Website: walmart
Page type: payment
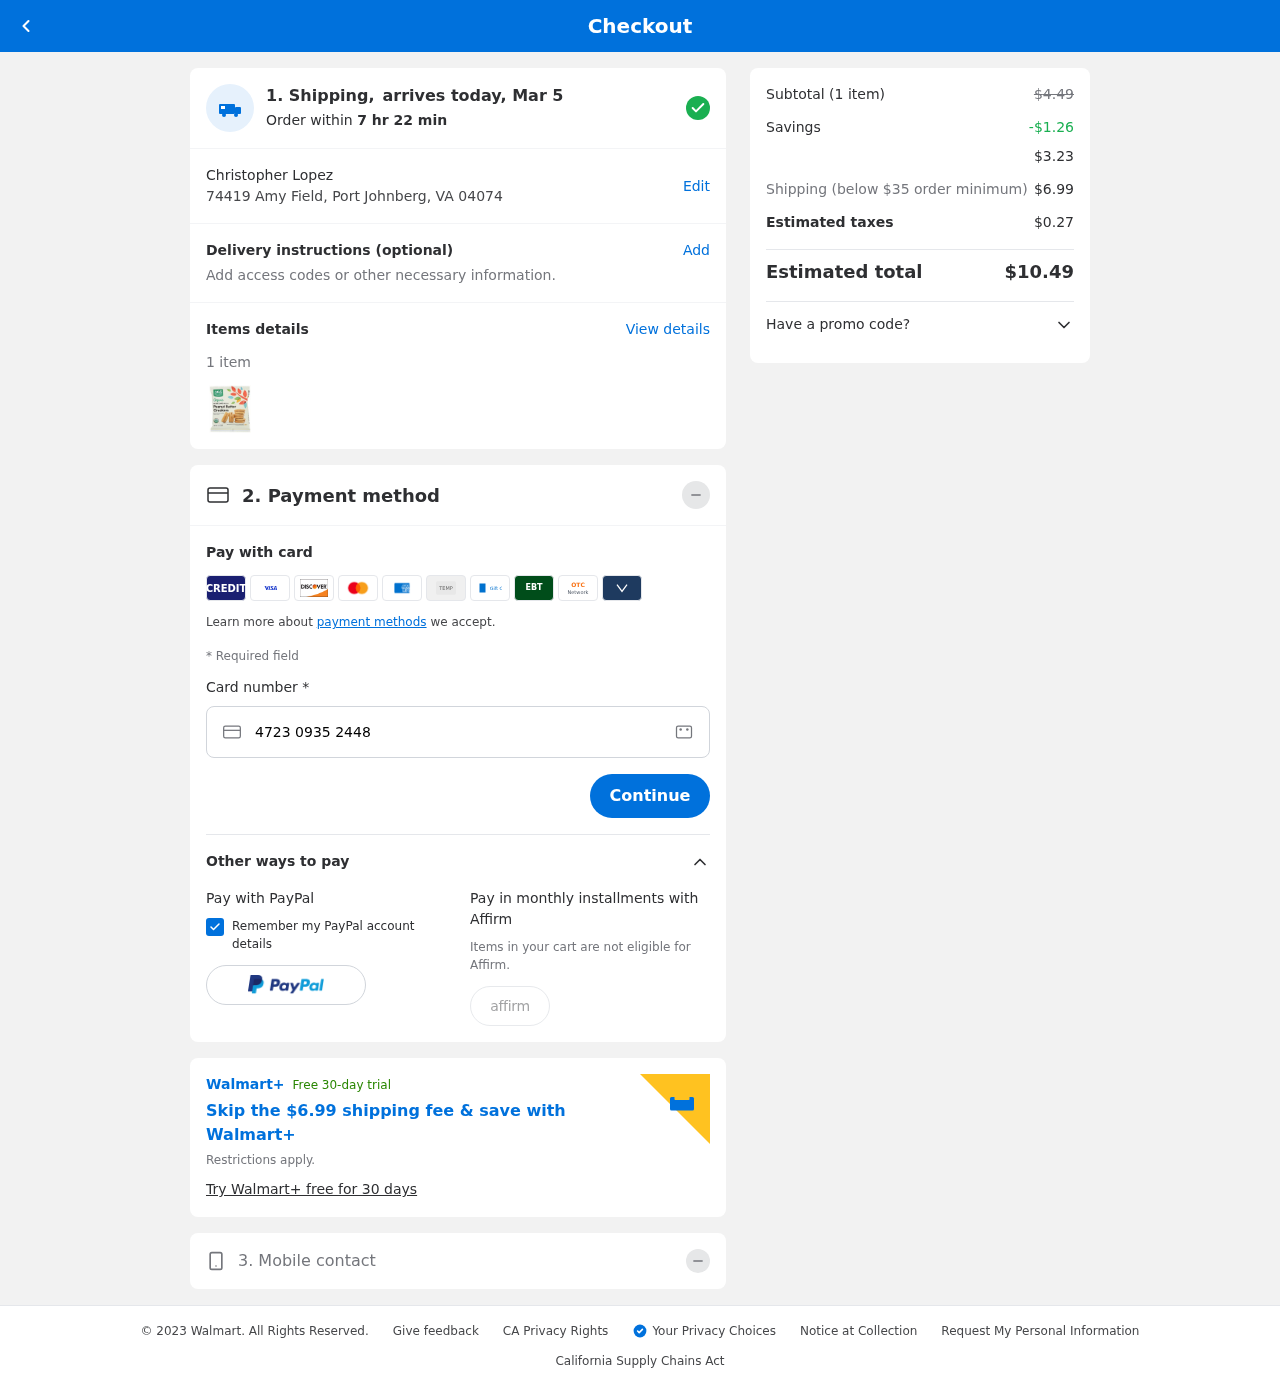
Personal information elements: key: PII_FULLNAME
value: Christopher Lopez
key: PII_STREET
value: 74419 Amy Field
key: PII_CITY_STATE_ZIP
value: Port Johnberg, VA 04074
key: PII_CARD_NUMBER
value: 4723 0935 2448 4907
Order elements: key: ORDER_DELIVERY_DATE
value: Mar 5
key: ORDER_NUM_ITEMS
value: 1
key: ORDER_SUBTOTAL_BEFORE_SAVINGS
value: $4.49
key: ORDER_SAVINGS
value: -$1.26
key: ORDER_SUBTOTAL
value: $3.23
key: ORDER_SHIPPING_COST
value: $6.99
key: ORDER_TAX
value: $0.27
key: ORDER_TOTAL
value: $10.49